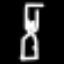
Label: hourglass